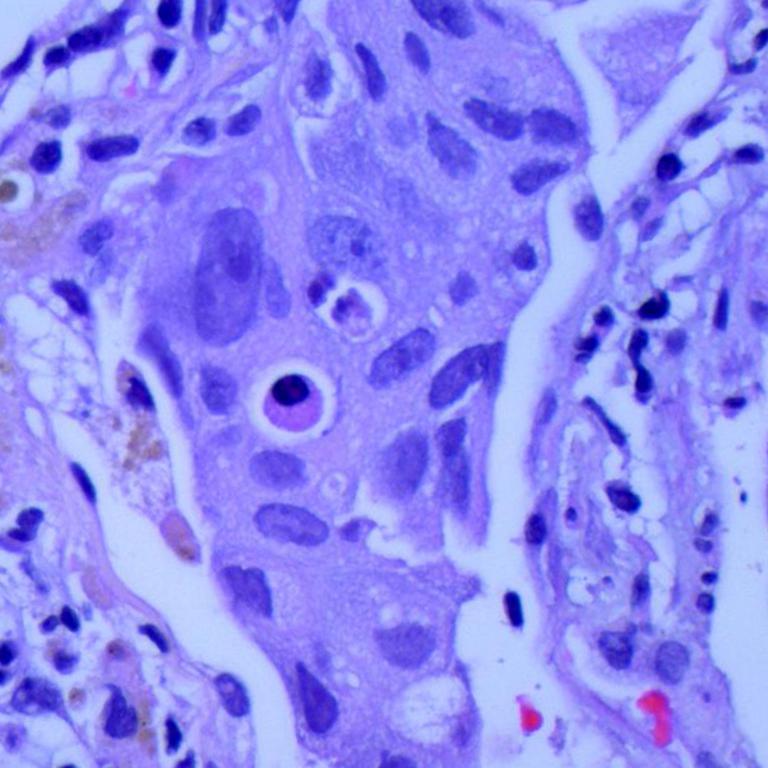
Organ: lung
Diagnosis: adenocarcinomas